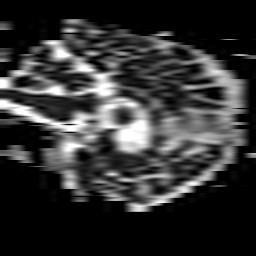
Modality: ADC
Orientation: sagittal
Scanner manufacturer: philips
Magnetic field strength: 3 T
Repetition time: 3.135 s
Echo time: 0.076 s